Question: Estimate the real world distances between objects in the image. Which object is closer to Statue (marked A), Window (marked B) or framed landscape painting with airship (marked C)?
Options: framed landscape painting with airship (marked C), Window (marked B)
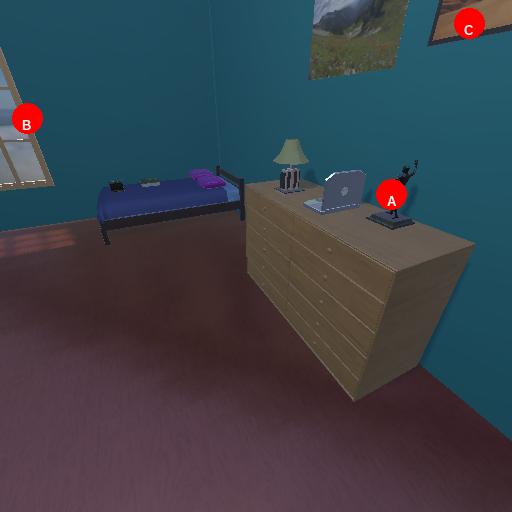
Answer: framed landscape painting with airship (marked C)